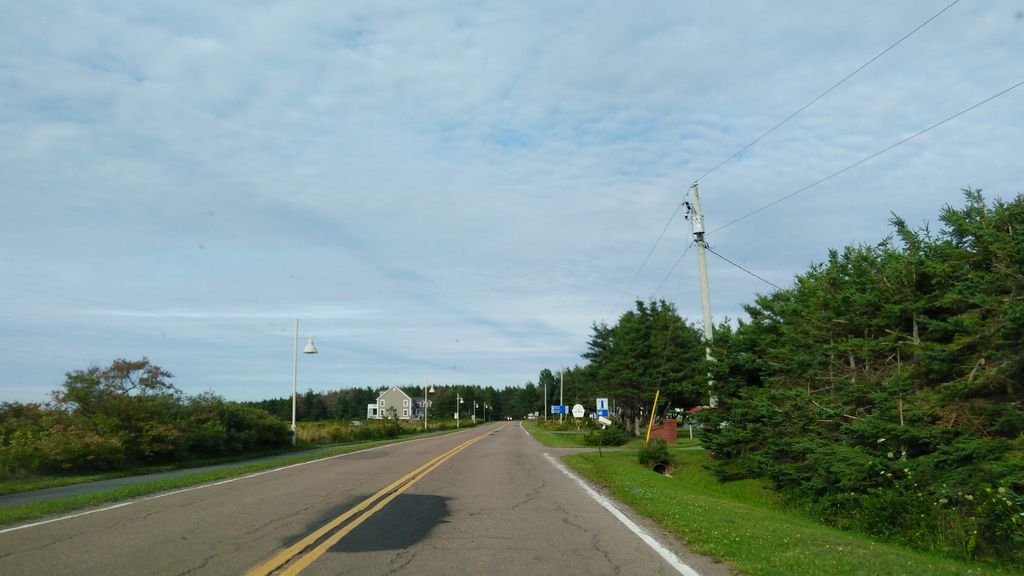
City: charlottetown